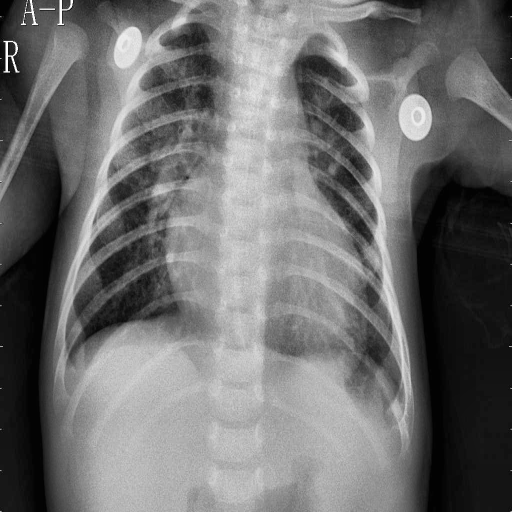
Finding: PNEUMONIA